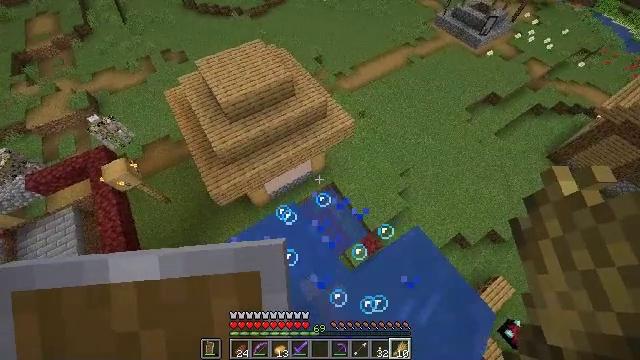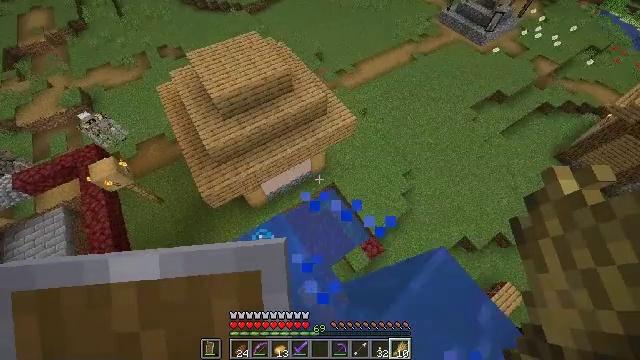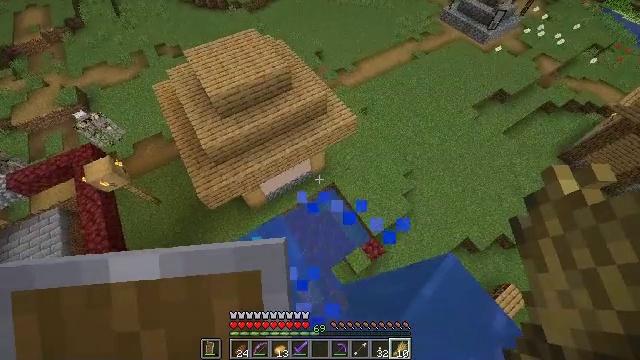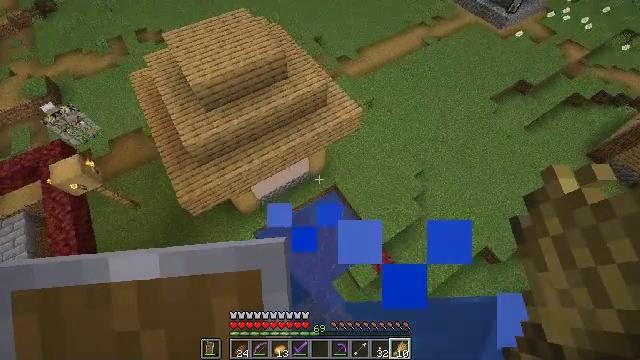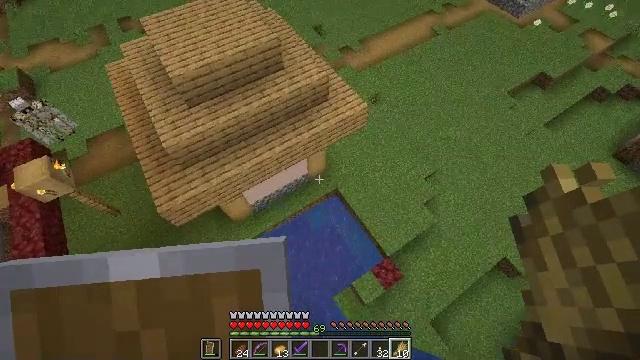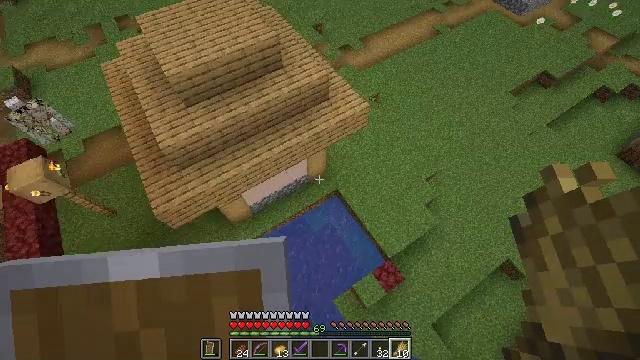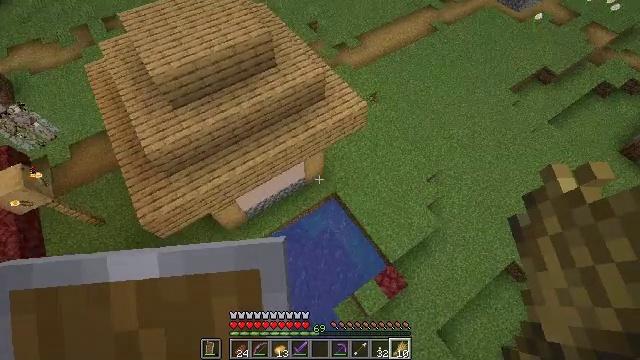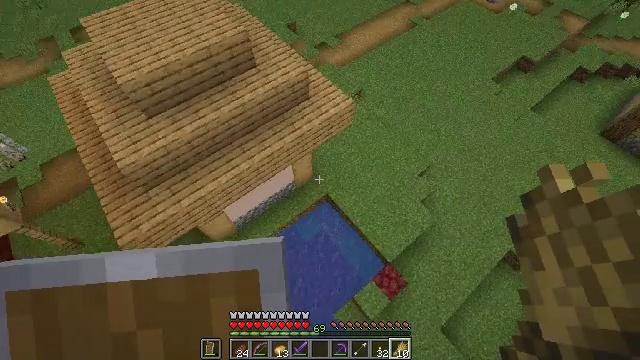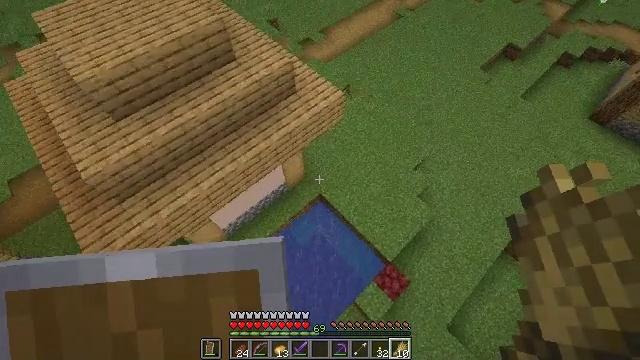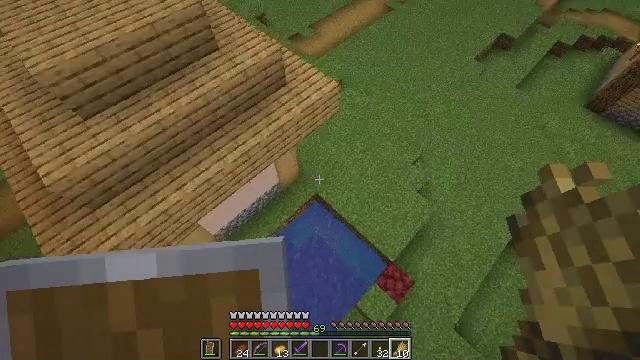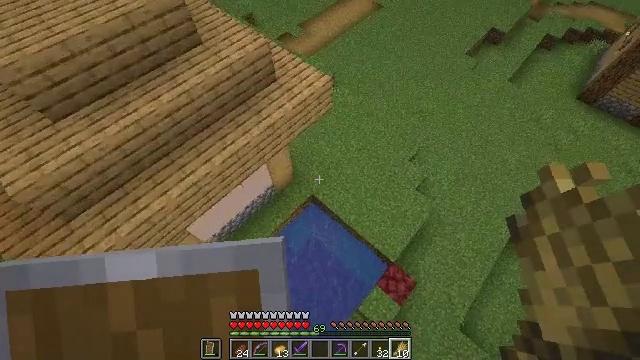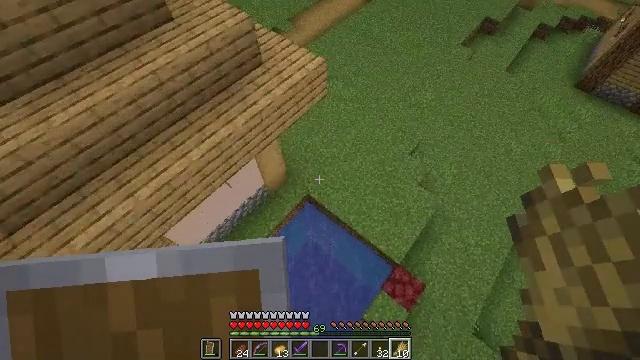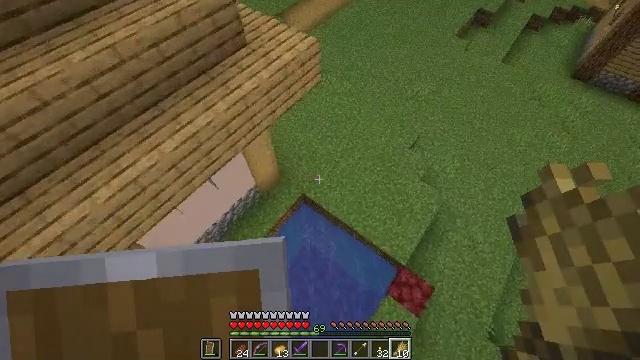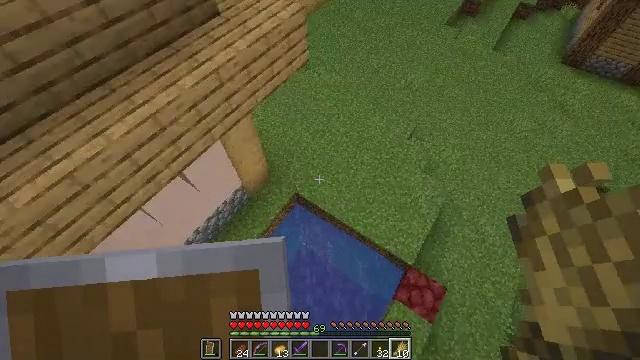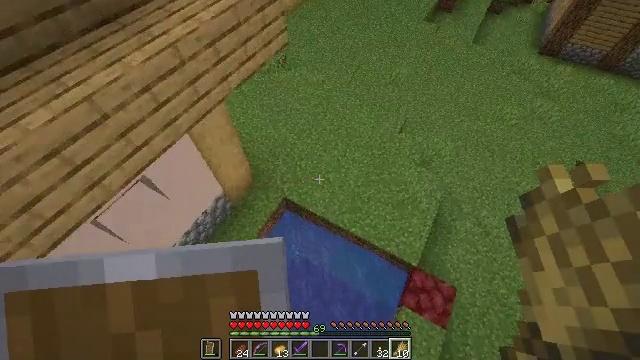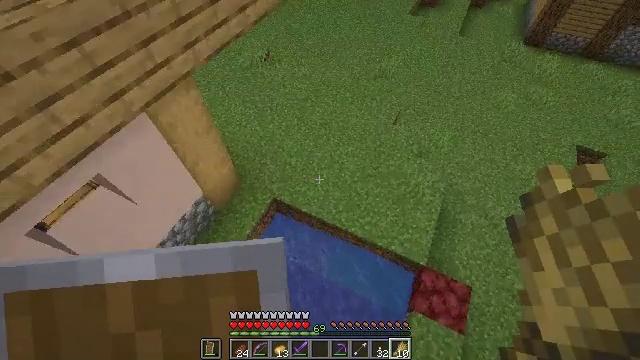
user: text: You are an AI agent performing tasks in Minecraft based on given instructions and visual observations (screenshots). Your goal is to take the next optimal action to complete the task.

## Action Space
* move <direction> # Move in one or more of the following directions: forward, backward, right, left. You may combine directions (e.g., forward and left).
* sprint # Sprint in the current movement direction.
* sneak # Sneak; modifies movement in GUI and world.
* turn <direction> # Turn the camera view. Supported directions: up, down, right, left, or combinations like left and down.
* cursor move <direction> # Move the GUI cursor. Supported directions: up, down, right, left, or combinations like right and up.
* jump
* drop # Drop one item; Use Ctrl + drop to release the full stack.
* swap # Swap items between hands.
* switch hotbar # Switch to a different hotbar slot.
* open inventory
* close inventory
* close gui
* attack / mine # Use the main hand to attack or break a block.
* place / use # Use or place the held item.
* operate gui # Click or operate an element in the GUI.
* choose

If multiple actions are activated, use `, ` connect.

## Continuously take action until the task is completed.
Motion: motion action
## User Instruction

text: Use a book on the enchanting table to get an enchanted book.
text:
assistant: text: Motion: move forward
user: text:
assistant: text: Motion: move forward
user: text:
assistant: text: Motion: move forward
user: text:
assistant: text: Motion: move forward
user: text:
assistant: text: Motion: move forward
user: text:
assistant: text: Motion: move forward, turn right
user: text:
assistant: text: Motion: move forward, turn right
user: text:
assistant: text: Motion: move forward, turn right
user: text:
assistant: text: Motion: move forward, turn right
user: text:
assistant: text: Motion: move forward, turn right
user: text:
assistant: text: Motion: move forward, turn right
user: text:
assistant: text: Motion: move forward, turn right
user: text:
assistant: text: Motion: move forward, turn right
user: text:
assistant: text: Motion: move forward, turn right and up
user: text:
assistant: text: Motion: move forward, turn right and up
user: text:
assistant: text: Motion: move forward, turn right and up
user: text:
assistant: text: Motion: move forward, turn right and up
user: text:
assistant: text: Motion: move forward, turn right and up
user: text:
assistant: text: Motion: move forward, turn right and up
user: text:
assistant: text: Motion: move forward, turn right and up
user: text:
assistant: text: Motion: move forward, turn right and up
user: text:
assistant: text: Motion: move forward, turn right and up
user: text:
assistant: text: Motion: move forward, turn right and up, jump
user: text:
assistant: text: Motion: move forward, turn right and up, jump
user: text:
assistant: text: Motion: move forward, turn right and up, jump
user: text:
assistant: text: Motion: move forward, turn right and up, jump
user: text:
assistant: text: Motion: move forward, turn right and up, jump
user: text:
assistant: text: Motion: move forward, turn up, jump
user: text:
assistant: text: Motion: move forward, turn up, jump
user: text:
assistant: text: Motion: move forward, turn up, jump